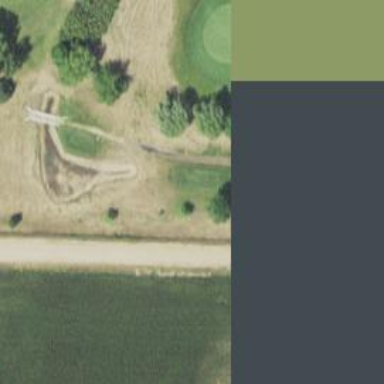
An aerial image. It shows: Golf tee.